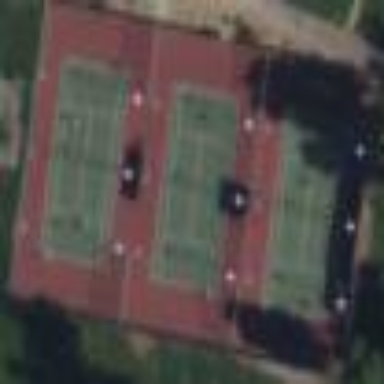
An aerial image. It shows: Tennis court on pitch.